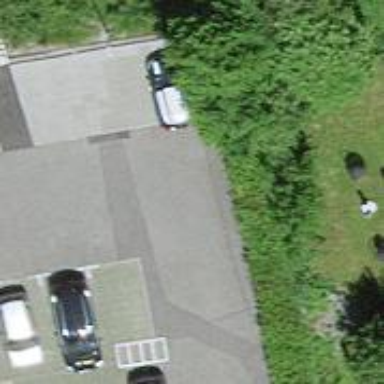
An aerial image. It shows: Parking aisle designated as service road.